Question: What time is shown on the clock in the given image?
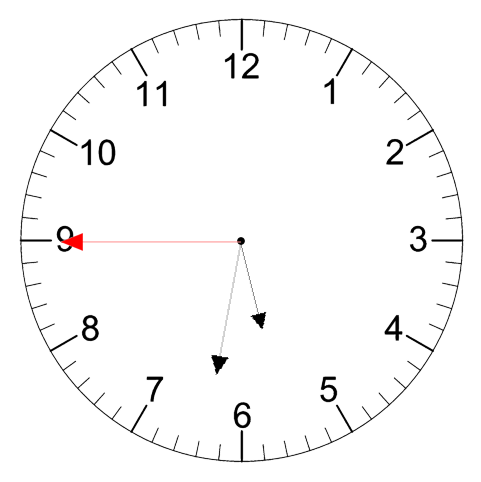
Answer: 05:31:45